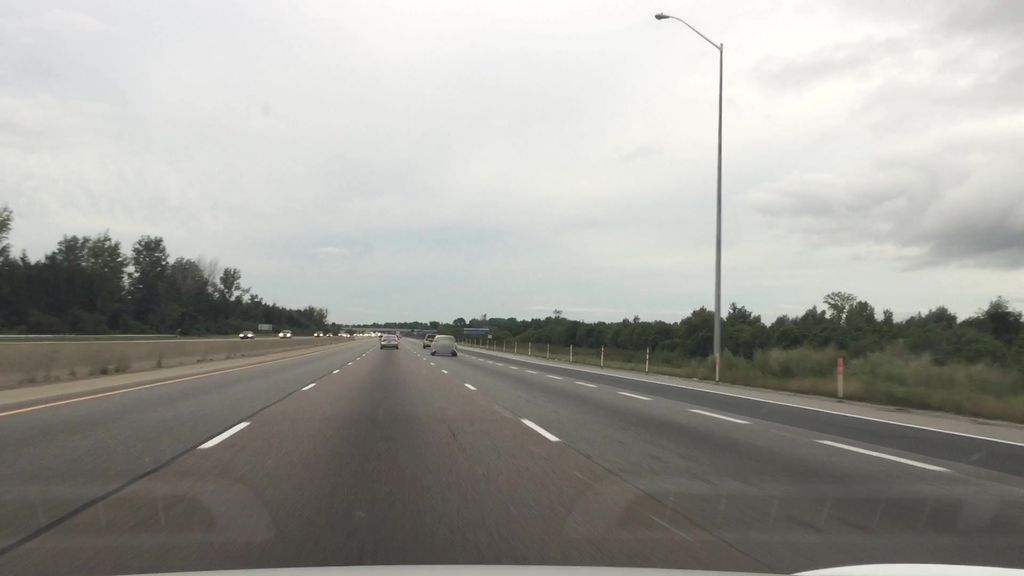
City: kitchener-waterloo